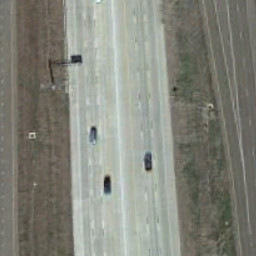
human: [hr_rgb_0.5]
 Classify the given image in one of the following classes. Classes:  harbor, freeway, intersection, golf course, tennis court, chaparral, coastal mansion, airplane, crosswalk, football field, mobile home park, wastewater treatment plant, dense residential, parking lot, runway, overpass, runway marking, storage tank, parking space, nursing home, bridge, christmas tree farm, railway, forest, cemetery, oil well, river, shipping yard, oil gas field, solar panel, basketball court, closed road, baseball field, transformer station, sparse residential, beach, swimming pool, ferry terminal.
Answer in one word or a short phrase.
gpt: freeway